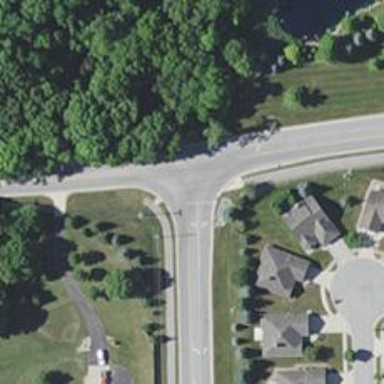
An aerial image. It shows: Asphalt footway with marked crossing.